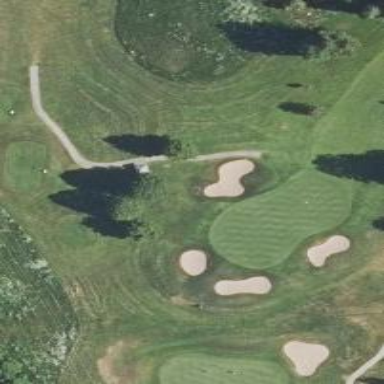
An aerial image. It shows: Path designated for golf carts.